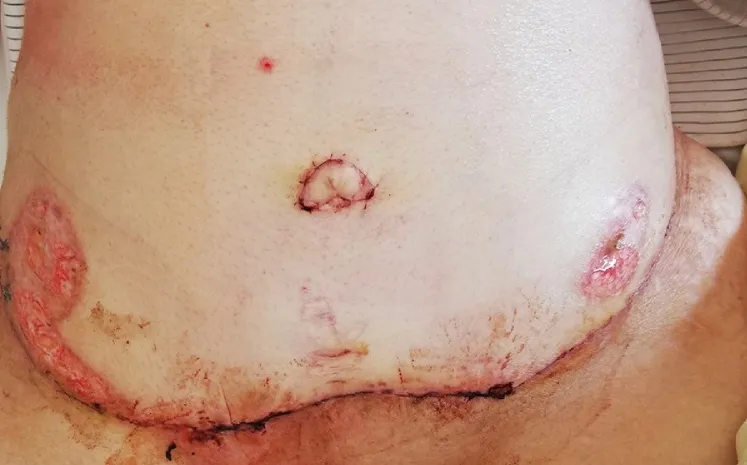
The abdomen after abdominoplasty, 3 months postpartum.
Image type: medical_photograph (other_medical_photograph)